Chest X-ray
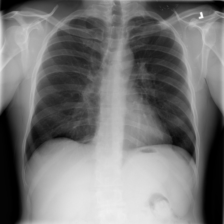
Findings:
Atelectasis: negative
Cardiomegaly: negative
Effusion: negative
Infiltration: negative
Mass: negative
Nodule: negative
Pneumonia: negative
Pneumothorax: negative
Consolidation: negative
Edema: negative
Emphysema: negative
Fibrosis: negative
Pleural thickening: negative
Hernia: negative